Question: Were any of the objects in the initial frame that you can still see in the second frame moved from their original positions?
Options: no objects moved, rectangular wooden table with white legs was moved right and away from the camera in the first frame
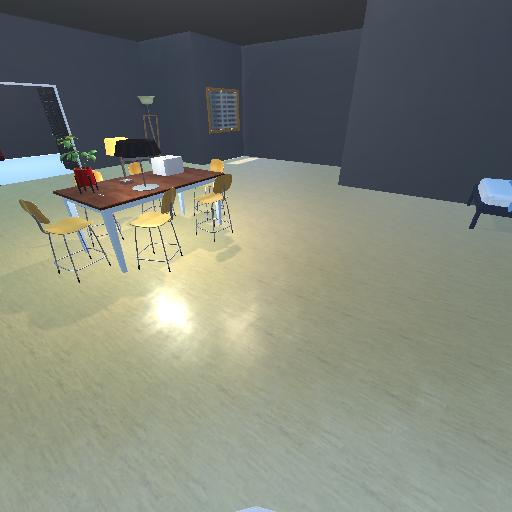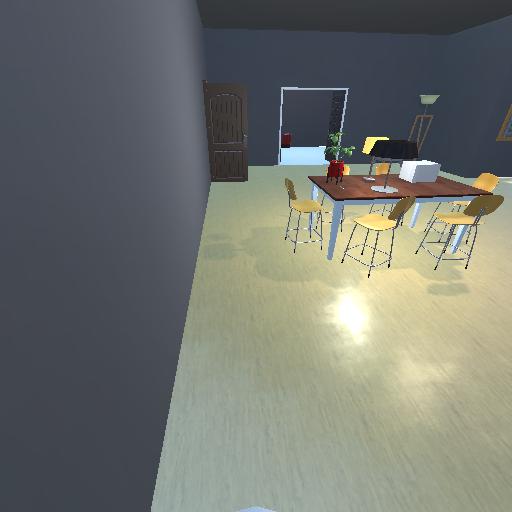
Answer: no objects moved